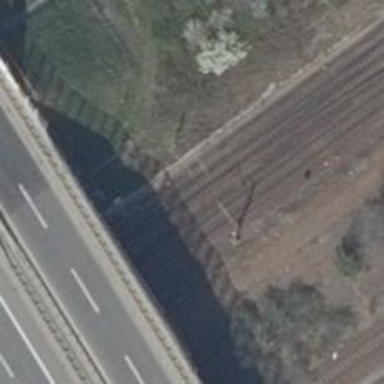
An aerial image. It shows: Railway with electrified contact lines.